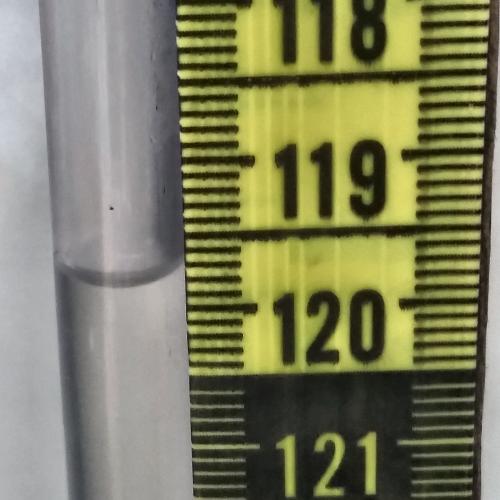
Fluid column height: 119.8 cm